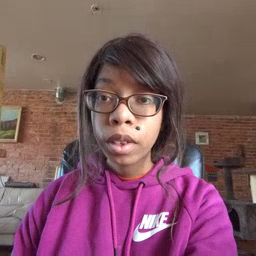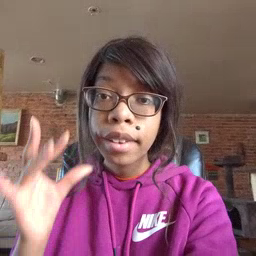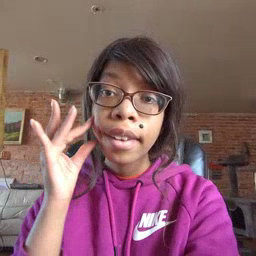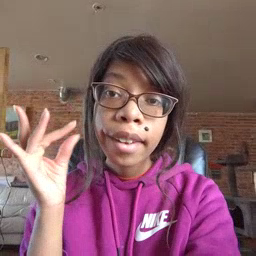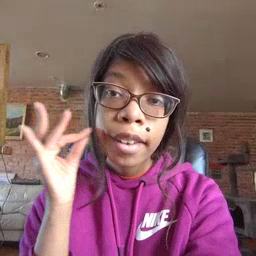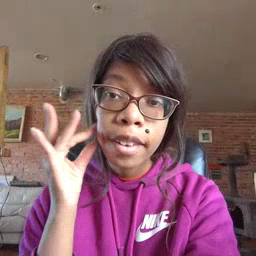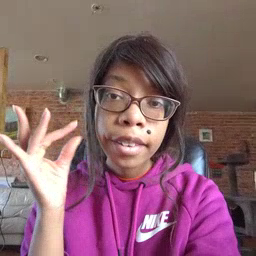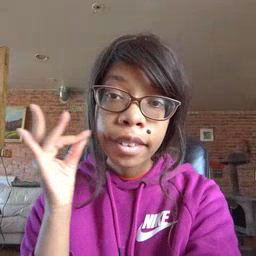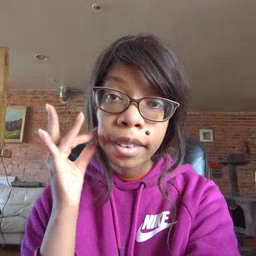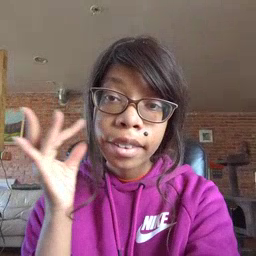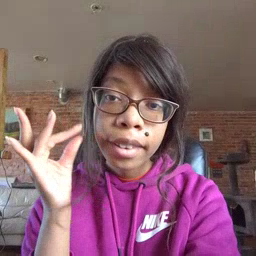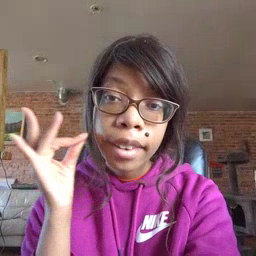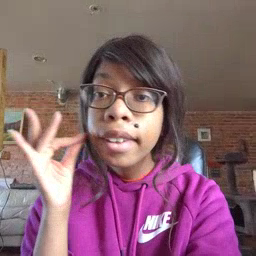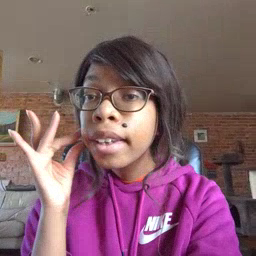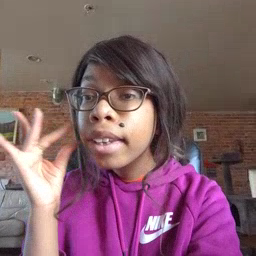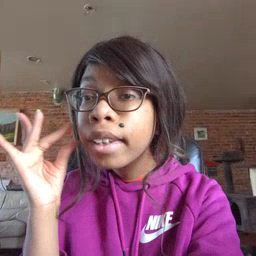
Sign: kitty